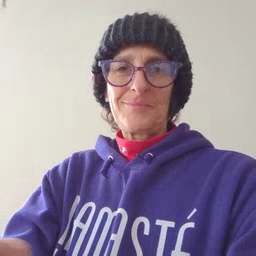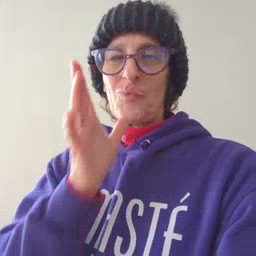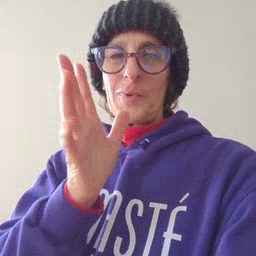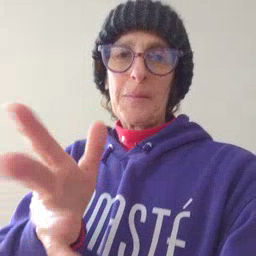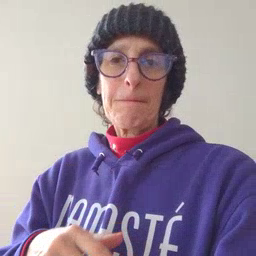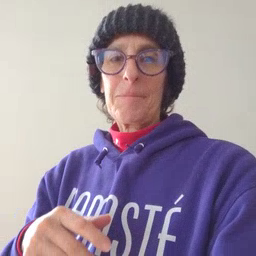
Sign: grandma